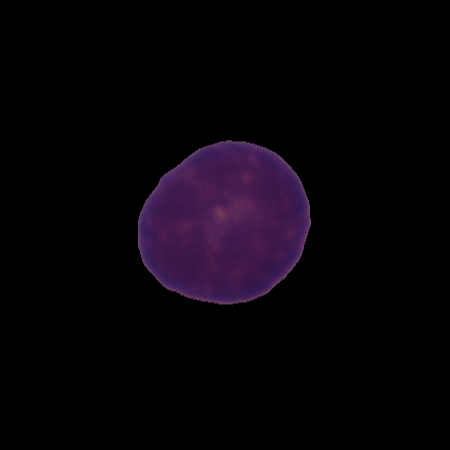
Label: healthy